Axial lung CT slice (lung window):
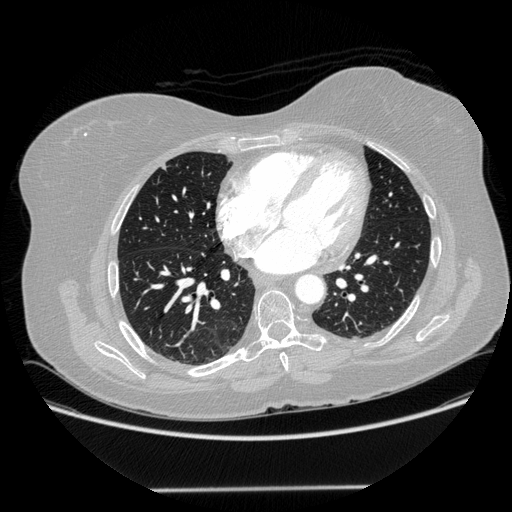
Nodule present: no